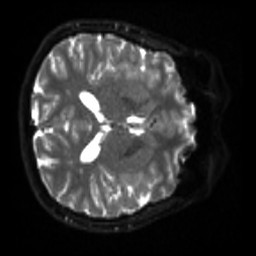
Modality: sbref
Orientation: axial
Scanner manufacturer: siemens
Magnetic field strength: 3 T
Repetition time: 4 s
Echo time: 0.0594 s